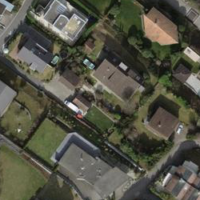
EUNIS habitat code: 54
Species observed at this site:
Anser anser
Coccothraustes coccothraustes
Picus viridis
Pyrrhula pyrrhula